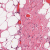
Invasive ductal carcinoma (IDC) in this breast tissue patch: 0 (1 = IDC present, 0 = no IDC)